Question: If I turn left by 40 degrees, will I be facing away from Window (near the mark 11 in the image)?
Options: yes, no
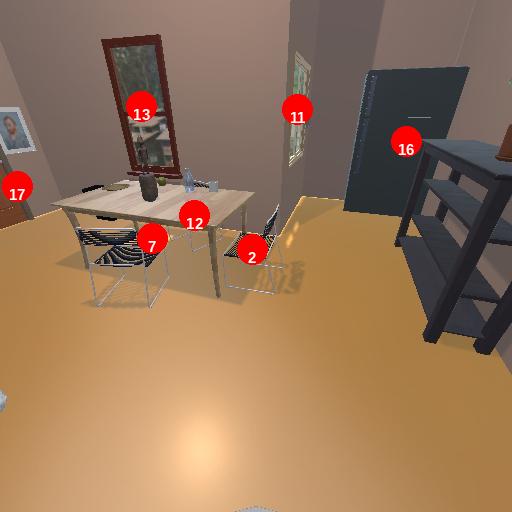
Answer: yes